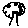
Label: tree